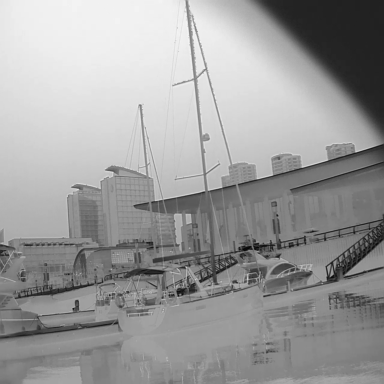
There are three canoes in the infrared image.